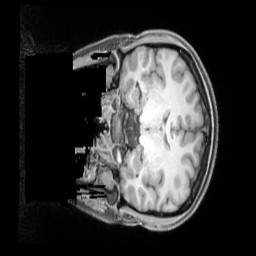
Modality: T1w
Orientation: coronal